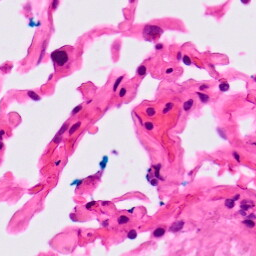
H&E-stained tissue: Lung